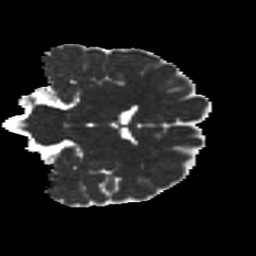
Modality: MD
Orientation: coronal
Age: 22
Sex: male
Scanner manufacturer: ge
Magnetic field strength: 3 T
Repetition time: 7.8 s
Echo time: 0.0607 s